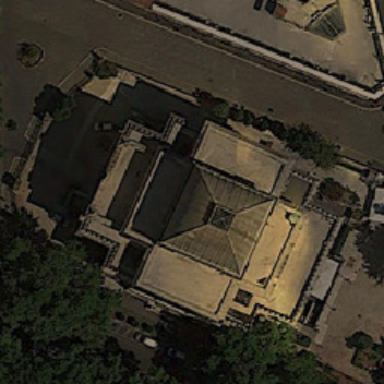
There is a quiet road near the dark yellow church .